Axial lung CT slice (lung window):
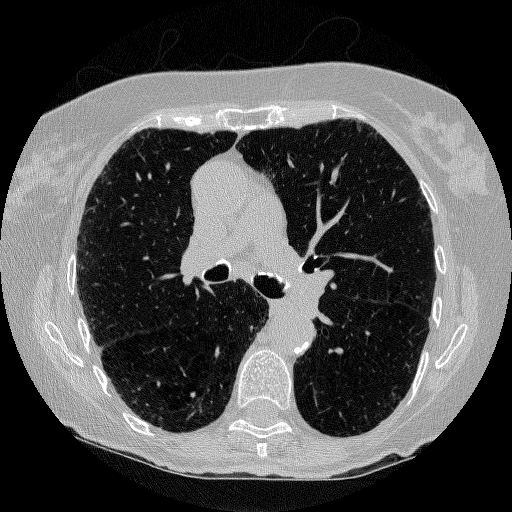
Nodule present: no